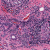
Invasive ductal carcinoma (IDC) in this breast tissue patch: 0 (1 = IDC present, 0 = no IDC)